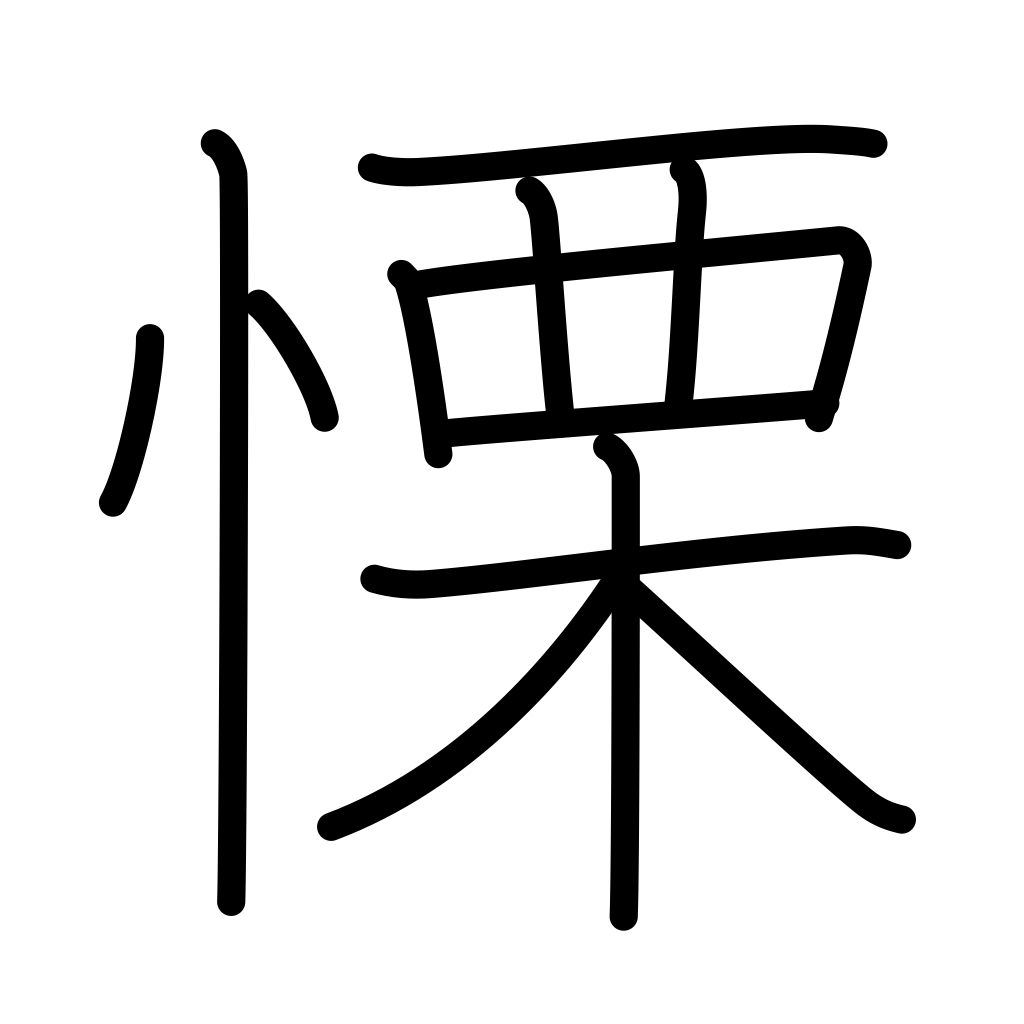
Meaning: fear